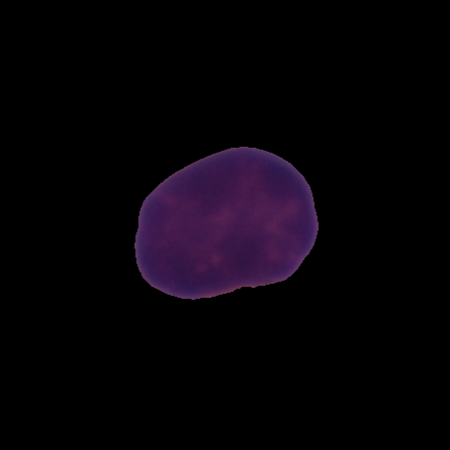
Label: healthy